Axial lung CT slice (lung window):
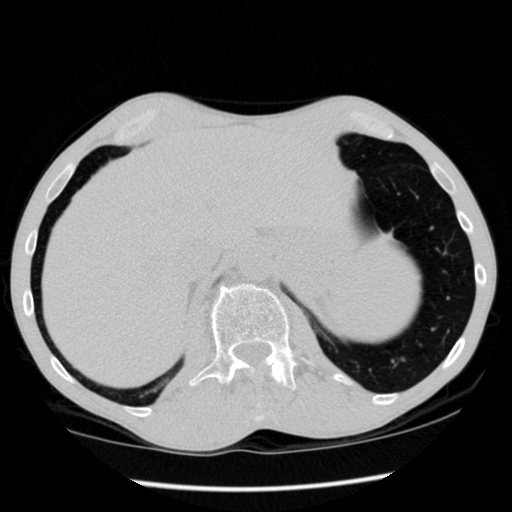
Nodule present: no